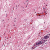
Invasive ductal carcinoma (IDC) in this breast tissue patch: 0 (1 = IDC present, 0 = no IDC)